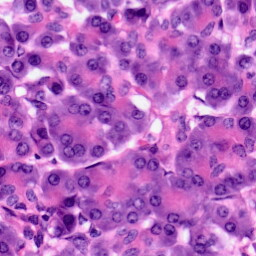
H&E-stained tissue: Pancreatic